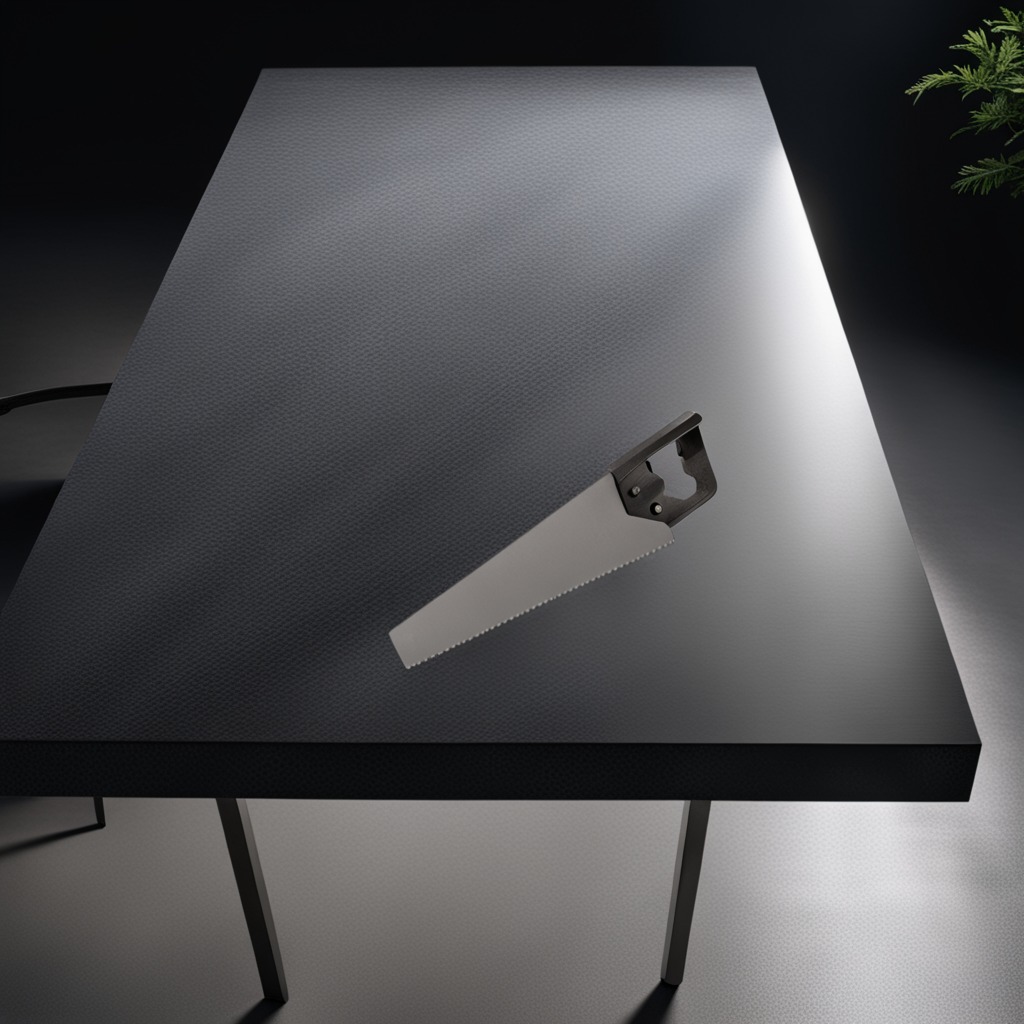
A metal saw is lying on a clean granite table inside a workshop at night dim ambient light soft shadows worn but